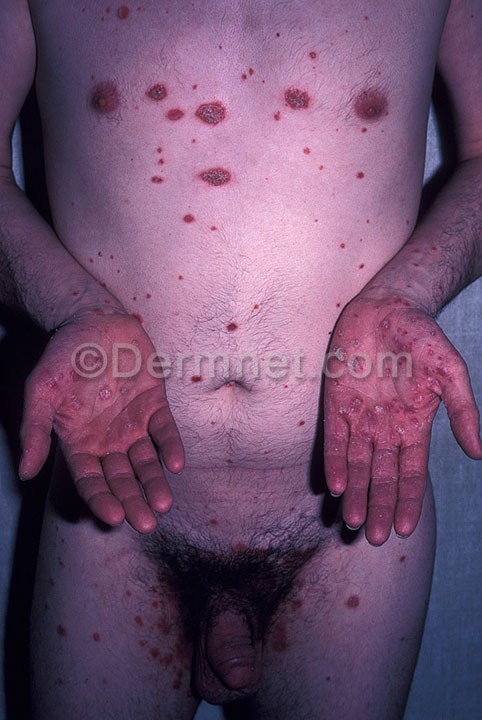
Disease: Psoriasis pictures Lichen Planus and related diseases